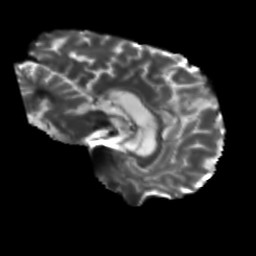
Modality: T2w
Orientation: sagittal
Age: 51
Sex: male
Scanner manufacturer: siemens
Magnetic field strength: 3 T
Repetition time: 5.25 s
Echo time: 0.08 s